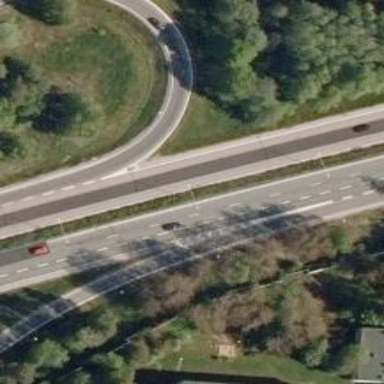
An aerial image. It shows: Asphalt motorway.